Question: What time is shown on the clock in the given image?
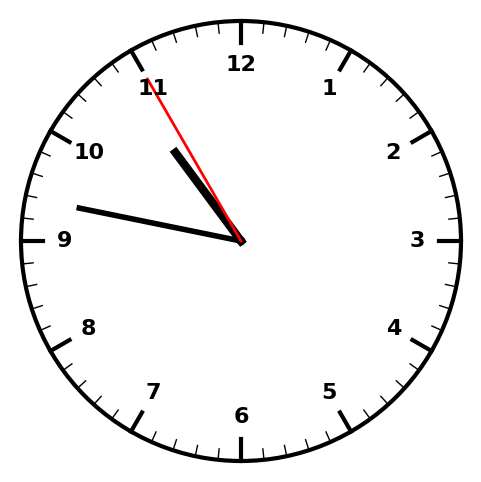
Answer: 10:46:55